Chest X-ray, AP view. Patient: 49 years old, sex M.
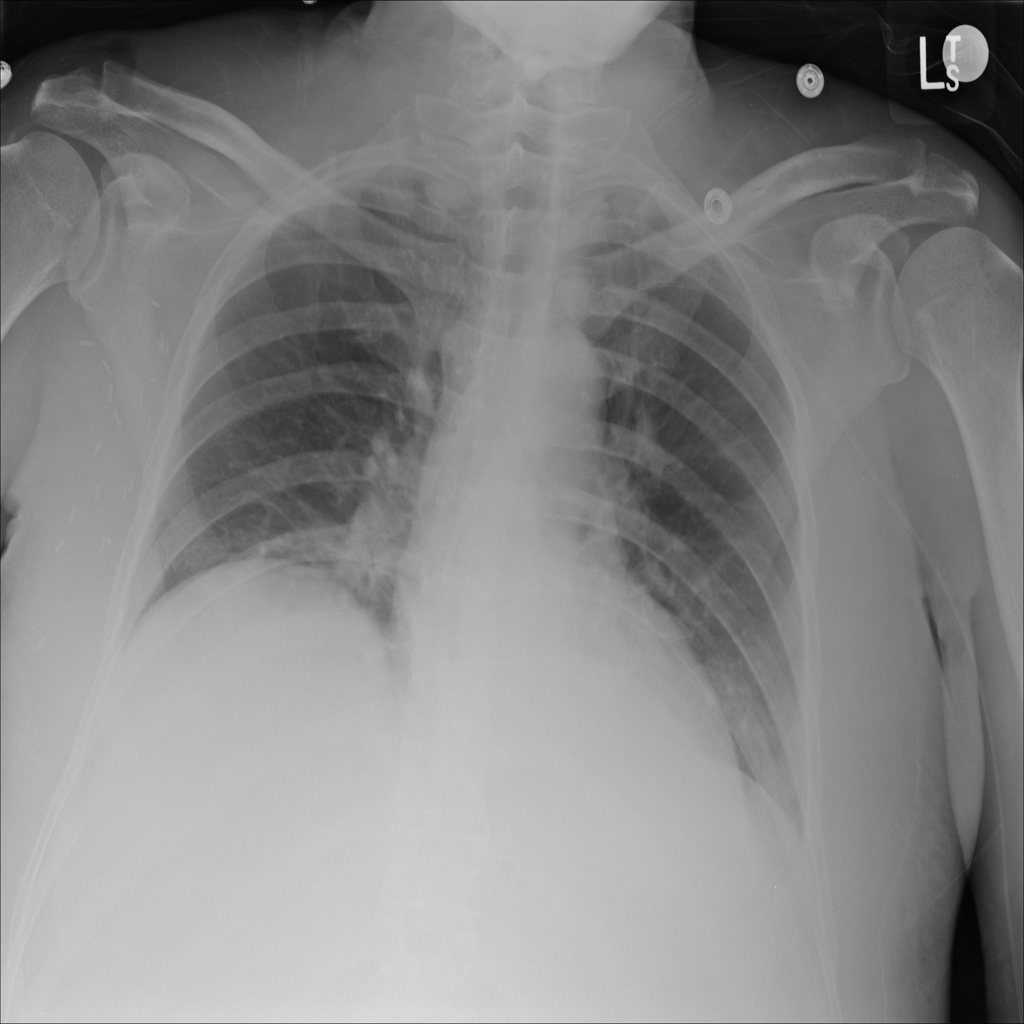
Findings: No Finding